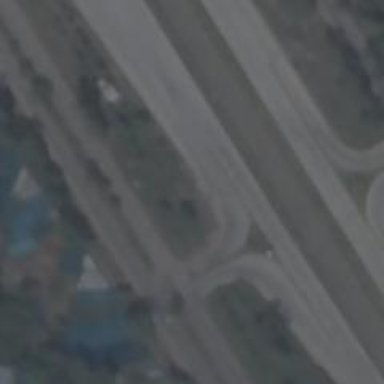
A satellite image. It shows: Primary link highway.